Question:
when i click on the page a line equal to the height of table start blinking on left side of the page.
i want to remove that blinking
any one can help me ?
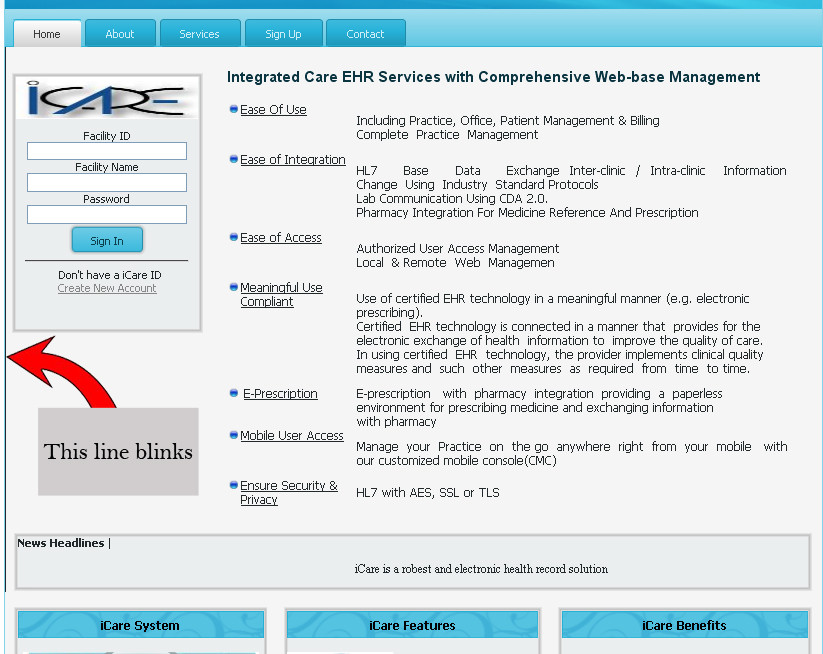
Answer: Use IE Developer Toolbar or Firebug or Chrome dev-tools, to figure our what is occupying that empty pixel.
Likely some CSS style sheet or something in the background is peeking through and that starts changing for whatever reason, when you do certain things on page.
Again, something like Firebug in Firefox should help you track it down.